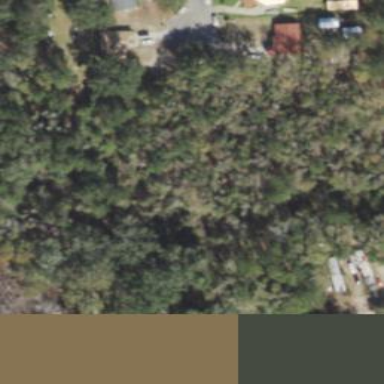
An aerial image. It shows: Mixed woodland area with various types of leaves.